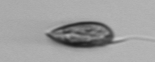
Label: Prorocentrum_triestinum